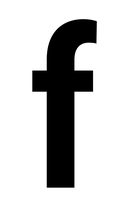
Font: Roboto_Condensed_SemiBold